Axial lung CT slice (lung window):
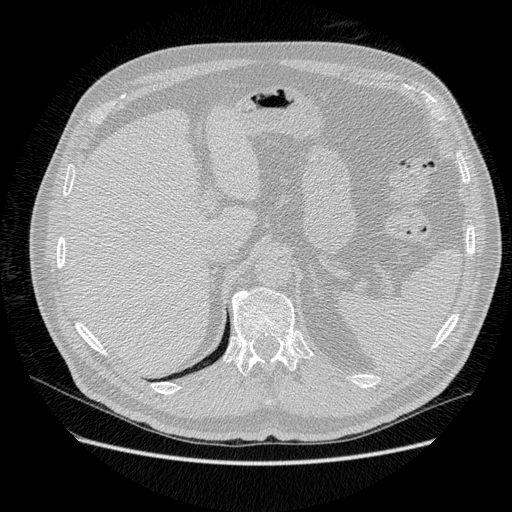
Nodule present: no